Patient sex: F
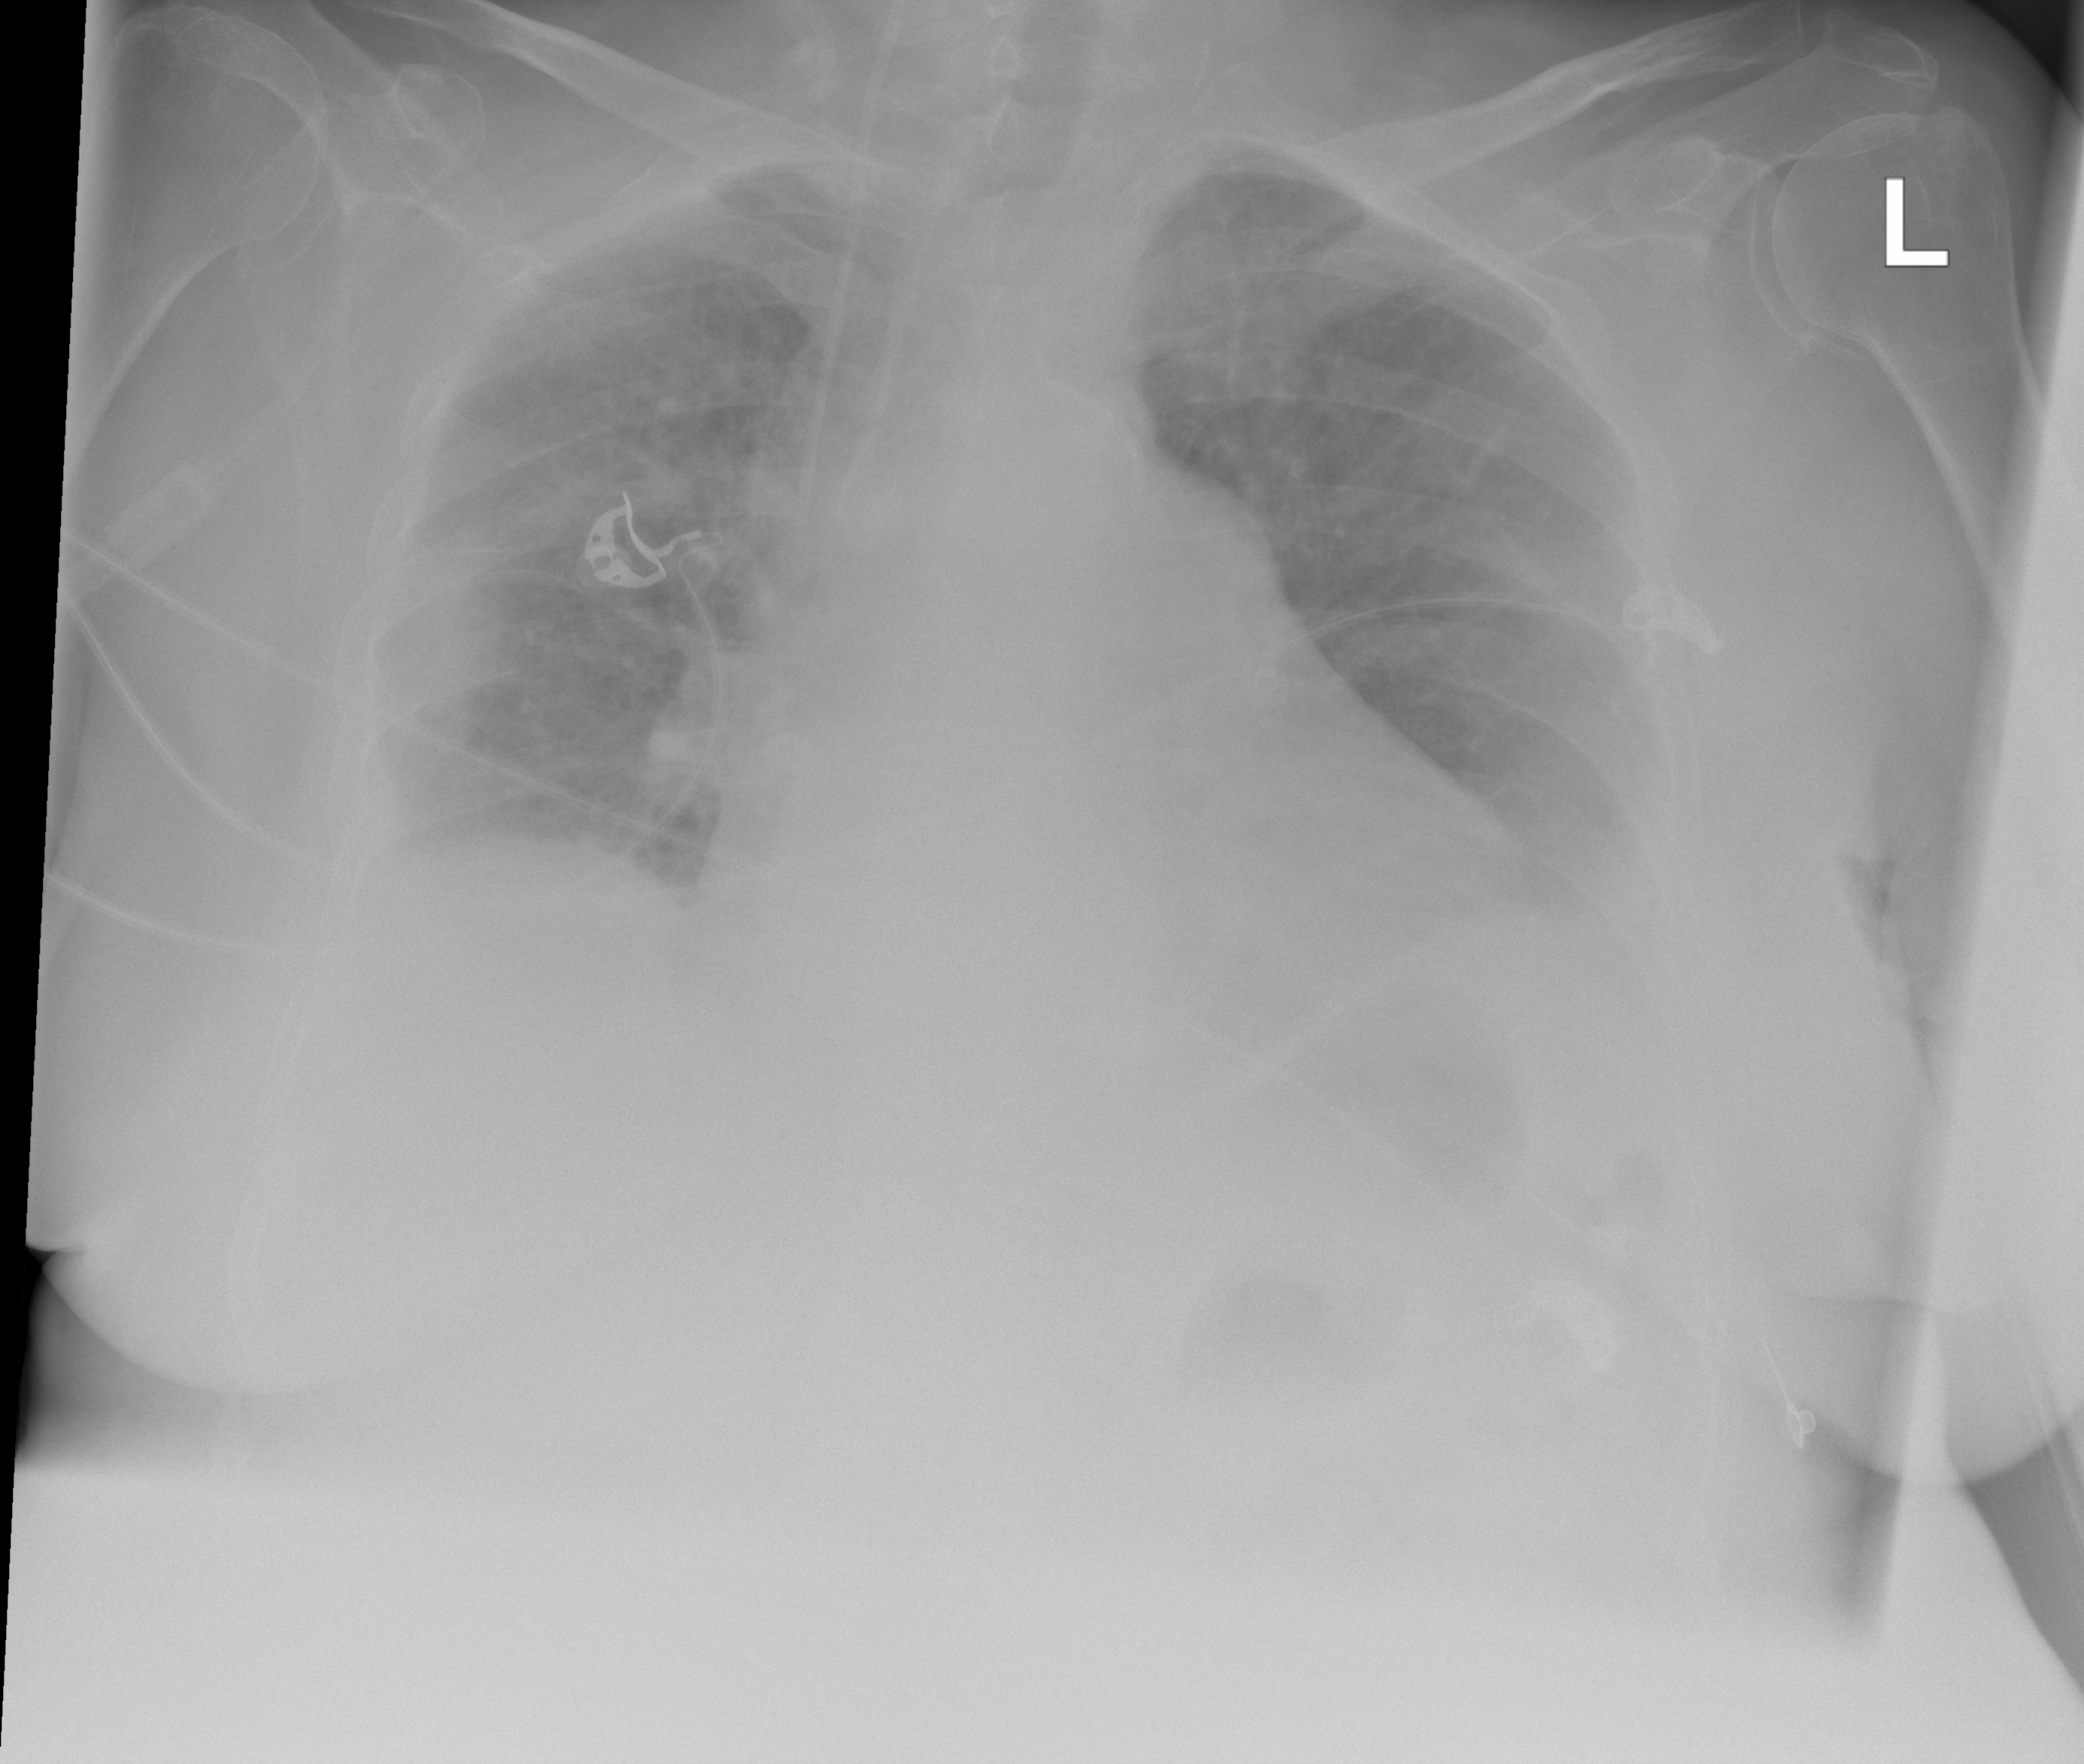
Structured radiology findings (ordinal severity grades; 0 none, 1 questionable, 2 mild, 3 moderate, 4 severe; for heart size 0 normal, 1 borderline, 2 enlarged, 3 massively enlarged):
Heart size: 2
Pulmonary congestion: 2
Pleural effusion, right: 2
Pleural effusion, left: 2
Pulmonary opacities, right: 1
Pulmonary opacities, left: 1
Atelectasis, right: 2
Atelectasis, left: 2